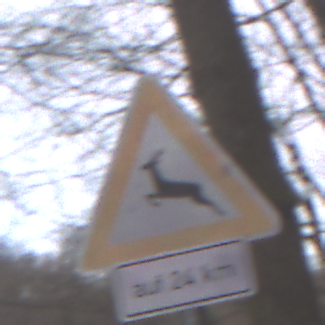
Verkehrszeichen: WildwechselRechts
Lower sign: LaengeEinerStrecke6
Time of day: MorningAfternoon
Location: Outdoor (Nature)
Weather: Overcast
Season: Autumn
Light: Natural